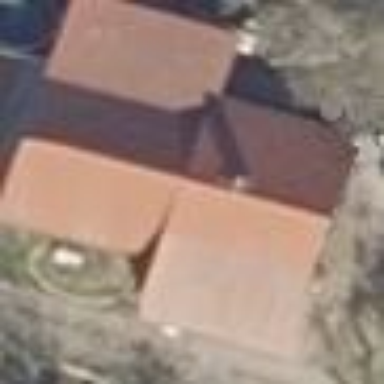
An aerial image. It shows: Simple and straightforward house.